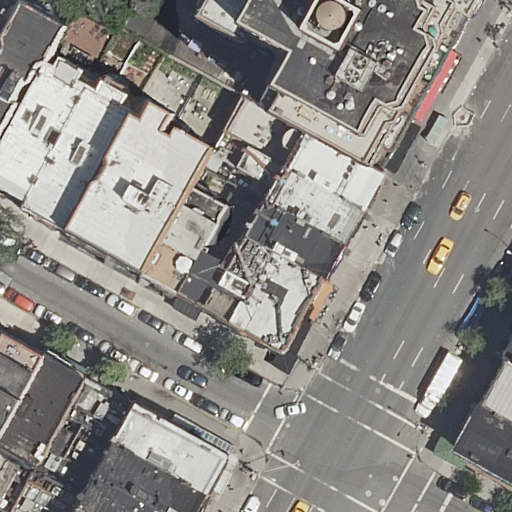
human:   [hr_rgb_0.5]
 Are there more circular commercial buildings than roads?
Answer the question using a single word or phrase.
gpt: no

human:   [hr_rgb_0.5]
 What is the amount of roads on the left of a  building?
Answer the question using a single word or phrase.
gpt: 3

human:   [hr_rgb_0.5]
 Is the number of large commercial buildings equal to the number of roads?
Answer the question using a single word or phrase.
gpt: no

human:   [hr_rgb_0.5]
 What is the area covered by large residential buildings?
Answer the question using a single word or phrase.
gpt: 1590m2

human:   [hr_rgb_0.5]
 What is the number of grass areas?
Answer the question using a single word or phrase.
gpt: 0

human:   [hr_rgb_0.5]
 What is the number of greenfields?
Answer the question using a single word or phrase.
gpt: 0

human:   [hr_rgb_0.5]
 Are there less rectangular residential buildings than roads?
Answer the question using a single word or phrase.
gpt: no

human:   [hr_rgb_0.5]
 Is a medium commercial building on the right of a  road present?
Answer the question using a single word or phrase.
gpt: no

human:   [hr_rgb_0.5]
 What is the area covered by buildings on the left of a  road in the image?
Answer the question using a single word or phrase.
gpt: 3624m2

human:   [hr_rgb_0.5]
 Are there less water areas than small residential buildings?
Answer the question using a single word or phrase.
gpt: yes

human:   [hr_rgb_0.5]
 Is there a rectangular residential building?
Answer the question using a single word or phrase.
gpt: yes

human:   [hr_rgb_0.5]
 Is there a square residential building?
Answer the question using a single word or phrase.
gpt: no

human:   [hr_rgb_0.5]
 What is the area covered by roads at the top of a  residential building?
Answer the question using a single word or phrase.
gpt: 0m2

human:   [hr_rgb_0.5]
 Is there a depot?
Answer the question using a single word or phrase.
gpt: no

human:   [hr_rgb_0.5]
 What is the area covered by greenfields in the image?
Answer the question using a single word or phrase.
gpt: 0m2

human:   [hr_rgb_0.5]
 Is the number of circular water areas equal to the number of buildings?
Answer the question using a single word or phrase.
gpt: no

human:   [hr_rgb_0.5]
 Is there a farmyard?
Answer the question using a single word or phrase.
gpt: no

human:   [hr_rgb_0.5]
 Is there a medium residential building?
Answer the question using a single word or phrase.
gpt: yes

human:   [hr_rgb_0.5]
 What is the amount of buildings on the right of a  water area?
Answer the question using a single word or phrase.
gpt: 0

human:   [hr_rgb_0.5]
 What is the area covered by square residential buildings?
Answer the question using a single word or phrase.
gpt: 0m2

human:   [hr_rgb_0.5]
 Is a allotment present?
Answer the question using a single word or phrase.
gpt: no

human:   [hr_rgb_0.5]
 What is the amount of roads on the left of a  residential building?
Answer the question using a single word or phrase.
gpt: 3

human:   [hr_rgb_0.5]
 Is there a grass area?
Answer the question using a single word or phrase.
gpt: no

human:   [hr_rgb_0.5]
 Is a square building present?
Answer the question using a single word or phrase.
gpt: no

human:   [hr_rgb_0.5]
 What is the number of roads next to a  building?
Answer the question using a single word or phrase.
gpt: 3

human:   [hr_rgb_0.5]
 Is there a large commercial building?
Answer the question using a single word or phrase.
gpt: no

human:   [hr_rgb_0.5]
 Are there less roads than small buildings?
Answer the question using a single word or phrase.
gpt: yes

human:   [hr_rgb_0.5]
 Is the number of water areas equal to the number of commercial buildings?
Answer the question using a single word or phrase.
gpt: yes

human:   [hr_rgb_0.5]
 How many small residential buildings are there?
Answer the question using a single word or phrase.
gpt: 8

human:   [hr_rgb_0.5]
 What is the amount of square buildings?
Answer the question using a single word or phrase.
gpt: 0

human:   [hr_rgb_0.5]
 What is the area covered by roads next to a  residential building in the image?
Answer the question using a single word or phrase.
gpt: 0m2

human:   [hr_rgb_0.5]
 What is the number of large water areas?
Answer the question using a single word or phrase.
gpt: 0

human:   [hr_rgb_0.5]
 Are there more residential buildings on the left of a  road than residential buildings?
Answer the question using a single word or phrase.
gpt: no

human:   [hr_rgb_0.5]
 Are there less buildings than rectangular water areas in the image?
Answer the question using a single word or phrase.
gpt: no

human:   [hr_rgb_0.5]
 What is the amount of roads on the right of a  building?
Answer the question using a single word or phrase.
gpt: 3

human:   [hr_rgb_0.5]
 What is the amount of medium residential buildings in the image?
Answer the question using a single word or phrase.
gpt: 12